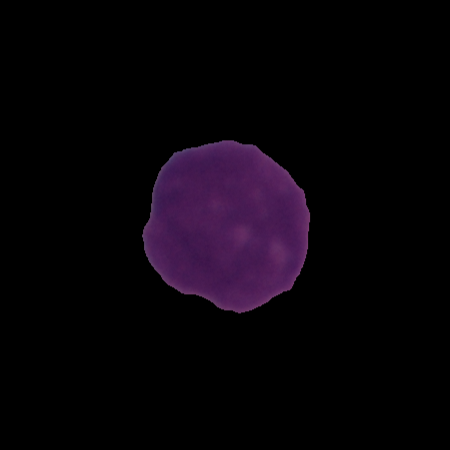
Label: cancer